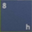
Piece: xx